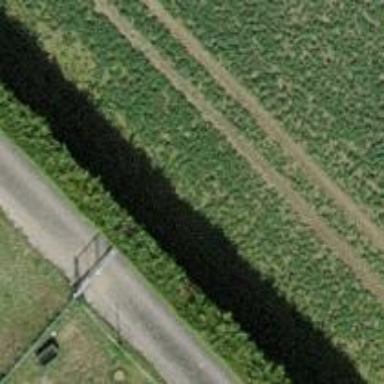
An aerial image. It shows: Hedge barrier.